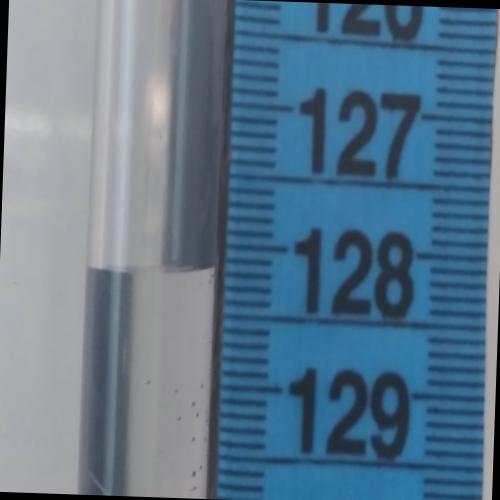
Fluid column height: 128.2 cm